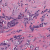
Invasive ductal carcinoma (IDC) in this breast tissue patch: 1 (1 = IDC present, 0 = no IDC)